Question: I try to enable MARS(Multiple Active Result Sets) in ASP .NET MVC 5 web applications which uses Entity Framework.
I tried to add 'MultipleActiveResultSets=True' to my connection string:
'''
<connectionStrings>
<add name="DefaultConnection" connectionString="Data Source=(LocalDb)11.0;AttachDbFilename=|DataDirectory|\AppDb.mdf;Initial Catalog=AppDb;Integrated Security=True" providerName="System.Data.SqlClient" />
</connectionStrings>
'''
but I get this:

This is my 'Web.config':
'''
<?xml version="1.0" encoding="utf-8"?>
<!--
For more information on how to configure your ASP.NET application, please visit
http://go.microsoft.com/fwlink/?LinkId=301880
-->
<configuration>
<configSections>
<section name="entityFramework" type="System.Data.Entity.Internal.ConfigFile.EntityFrameworkSection, EntityFramework, Version=6.0.0.0, Culture=neutral, PublicKeyToken=b77a5c561934e089" requirePermission="false" />
<!-- For more information on Entity Framework configuration, visit http://go.microsoft.com/fwlink/?LinkID=237468 --></configSections>
<connectionStrings>
<add name="DefaultConnection" connectionString="Data Source=(LocalDb)11.0;AttachDbFilename=|DataDirectory|\AppDb.mdf;Initial Catalog=AppDb;Integrated Security=True" providerName="System.Data.SqlClient" />
</connectionStrings>
<appSettings>
<add key="webpages:Version" value="3.0.0.0" />
<add key="webpages:Enabled" value="false" />
<add key="ClientValidationEnabled" value="true" />
<add key="UnobtrusiveJavaScriptEnabled" value="true" />
</appSettings>
<system.web>
<authentication mode="None" />
<compilation debug="true" targetFramework="4.5.1" />
<httpRuntime targetFramework="4.5.1" />
</system.web>
<system.webServer>
<modules>
<remove name="FormsAuthenticationModule" />
</modules>
</system.webServer>
<runtime>
<assemblyBinding xmlns="urn:schemas-microsoft-com:asm.v1">
<dependentAssembly>
<assemblyIdentity name="System.Web.Helpers" publicKeyToken="31bf3856ad364e35" />
<bindingRedirect oldVersion="1.0.0.0-3.0.0.0" newVersion="3.0.0.0" />
</dependentAssembly>
<dependentAssembly>
<assemblyIdentity name="System.Web.Mvc" publicKeyToken="31bf3856ad364e35" />
<bindingRedirect oldVersion="1.0.0.0-5.1.0.0" newVersion="5.1.0.0" />
</dependentAssembly>
<dependentAssembly>
<assemblyIdentity name="System.Web.Optimization" publicKeyToken="31bf3856ad364e35" />
<bindingRedirect oldVersion="1.0.0.0-1.1.0.0" newVersion="1.1.0.0" />
</dependentAssembly>
<dependentAssembly>
<assemblyIdentity name="System.Web.WebPages" publicKeyToken="31bf3856ad364e35" />
<bindingRedirect oldVersion="1.0.0.0-3.0.0.0" newVersion="3.0.0.0" />
</dependentAssembly>
<dependentAssembly>
<assemblyIdentity name="WebGrease" publicKeyToken="31bf3856ad364e35" />
<bindingRedirect oldVersion="0.0.0.0-1.5.2.14234" newVersion="1.5.2.14234" />
</dependentAssembly>
</assemblyBinding>
</runtime>
<entityFramework>
<!-- <contexts>
<context type="WebApplication2.Models.ApplicationDbContext, WebApplication2">
<databaseInitializer type="WebApplication2.Migrations.Configuration, WebApplication2" />
</context>
</contexts>-->
<defaultConnectionFactory type="System.Data.Entity.Infrastructure.SqlConnectionFactory, EntityFramework" />
<providers>
<provider invariantName="System.Data.SqlClient" type="System.Data.Entity.SqlServer.SqlProviderServices, EntityFramework.SqlServer" />
</providers>
</entityFramework>
</configuration>
'''
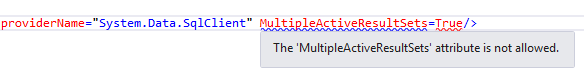
Answer: MultipleActiveResultSets is not an attribute.Put it in the connectionString
'''
connectionString="Data Source=localhost\SQLExpress;Initial Catalog=DbName;Persist Security Info=True;Integrated Security=SSPI;MultipleActiveResultSets=True;" providerName="System.Data.SQLClient"
'''